Question: The question requires combining two strings(the longer string in the front and the shorter one after the longer one) without using '<string>' header file.Each string inputted can't exceed 20 characters.
My logic behind this is:
>
1. first use strlen to get the length of the str1 and str2,
2. use str3 to store the longer string, and str4 to store the shorter.
3. add str3 and str4 to str5
Here is my code:
'''
#include<iostream>
using namespace std;
int main()
{
// combine two strings , longer in the front, and shorter
// after it. do not use strcat
char str1[20],str2[20],str3[20],str4[20],str5[40];
// str1 and str2 stores original data, str3 stores longer
// and str4 stores shorter, str5 stores total
int j=0;
cin.getline(str1,20);
cin.getline(str2,20);
if(strlen(str1)<=strlen(str2))
// give longer string value to str3,shorter to str2
{
for (int i=0;i<20;i++)
{
str3[i]=str2[i];
str4[i]=str1[i];
}
}
else
{
for (int i=0;i<20;i++)
{
str3[i]=str1[i];
str4[i]=str2[i];
}
}
for(j=0;str3[j]!='';j++)
{
str5[j]=str3[j];
}
for(int i=j;i<40;i++)
for(int m=0;m<20;m++)
{
str5[i]=str4[m];
}
cout<<str5<<endl;
return 0;
}
'''
Here is the ouput:

What's my problem here? What are those characters in between the two strings? Thank you!!
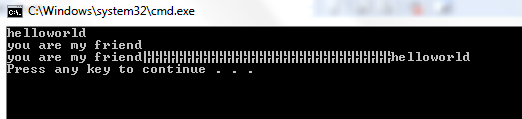
Answer: Everything is fine (!) up to this point
'''
for(int i=j;i<40;i++)
for(int m=0;m<20;m++) // This loop runs m=0 to 20 for each position of i
{
str5[i]=str4[m];
}
'''
For each index i you are copying in all 20 elements from str4, leaving just the value at str4[19] which could be anything
Just increment i and m by one together
'''
int m = 0;
for(int i=j;i<40;i++)
{
str5[i]=str4[m++];
}
'''